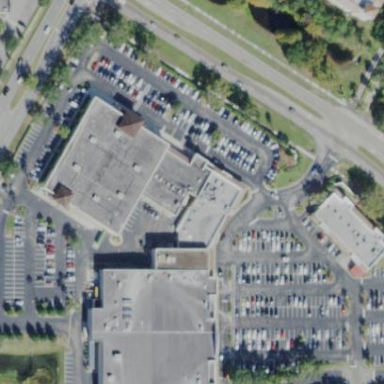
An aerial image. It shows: Retail building.